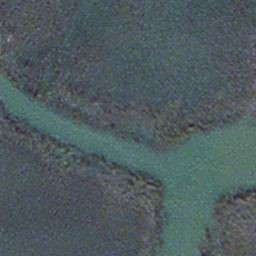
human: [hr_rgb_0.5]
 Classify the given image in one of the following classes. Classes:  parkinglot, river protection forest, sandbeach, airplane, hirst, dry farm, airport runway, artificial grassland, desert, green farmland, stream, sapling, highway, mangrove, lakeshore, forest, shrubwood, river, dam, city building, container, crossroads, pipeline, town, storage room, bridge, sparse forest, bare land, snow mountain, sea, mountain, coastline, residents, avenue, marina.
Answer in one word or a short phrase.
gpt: stream